The image folds the raw vibration samples of a bearing signal into a 2-D grayscale square (signal-to-image encoding). Classify the bearing condition as one of: normal, inner_race, outer_race, ball.
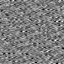
Answer: outer_race